Here is the raw acceleration-versus-time signal recorded on a bearing housing. What is the most likely bearing condition (normal, inner_race, outer_race, ball)?
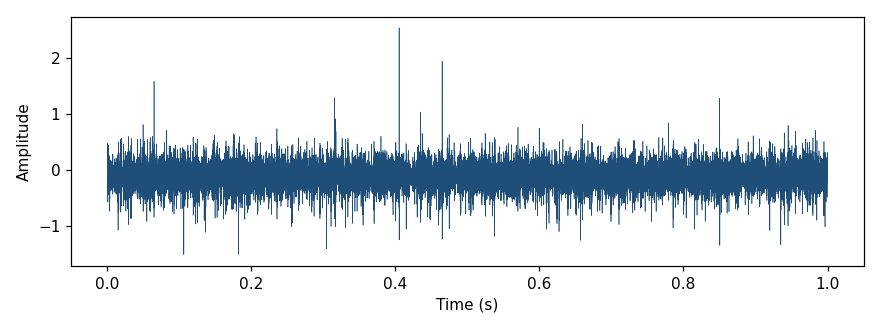
Answer: inner_race